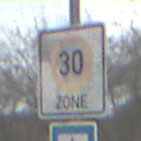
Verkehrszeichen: BeginnZone30
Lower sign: SackgasseFussgaengerDurchlaessig
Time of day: MorningAfternoon
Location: Outdoor (Nature)
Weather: PartlyCloudy
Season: Autumn
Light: Natural